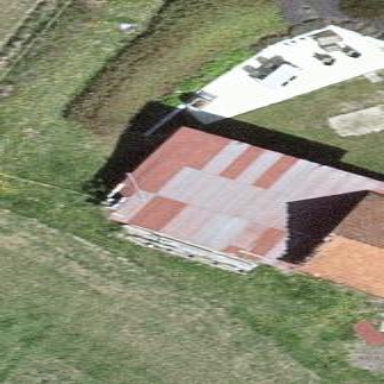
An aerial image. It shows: View of roof of building.